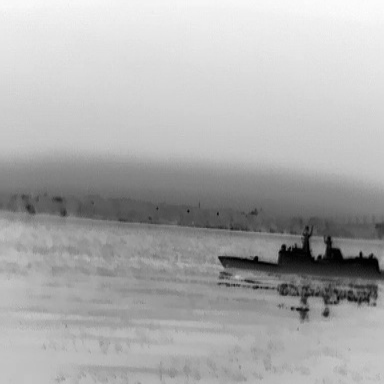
There is a warship in the infrared image.